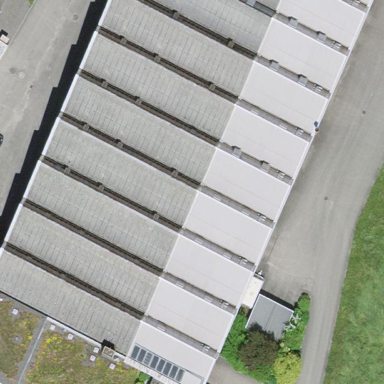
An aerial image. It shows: Industrial building.